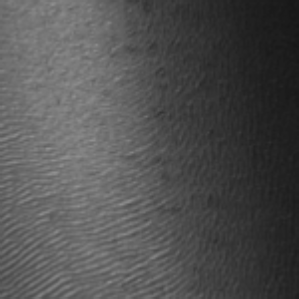
Label: frost